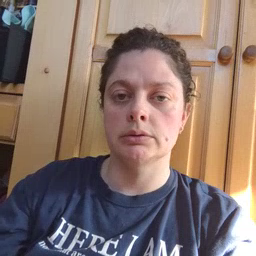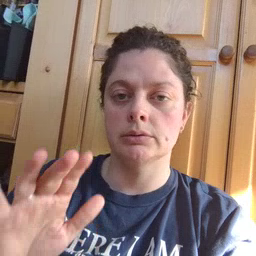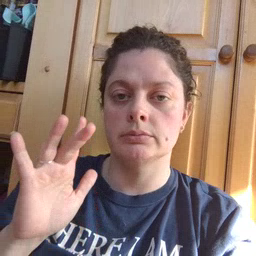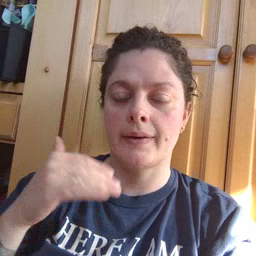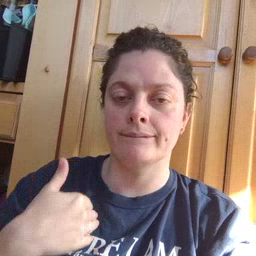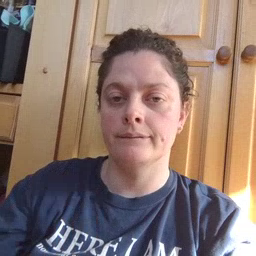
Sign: have